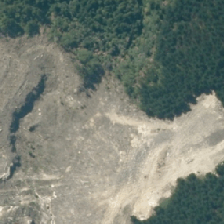
Land cover: harvested_forest